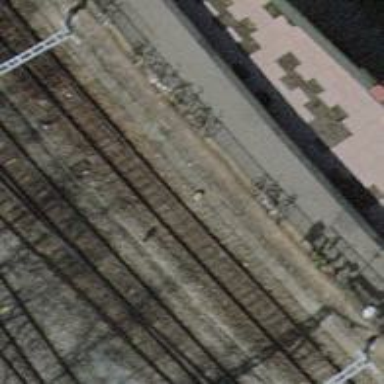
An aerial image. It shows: Single railway track with electrification through contact line.